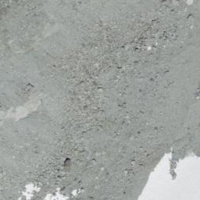
EUNIS habitat code: 48
Species observed at this site:
Geum reptans